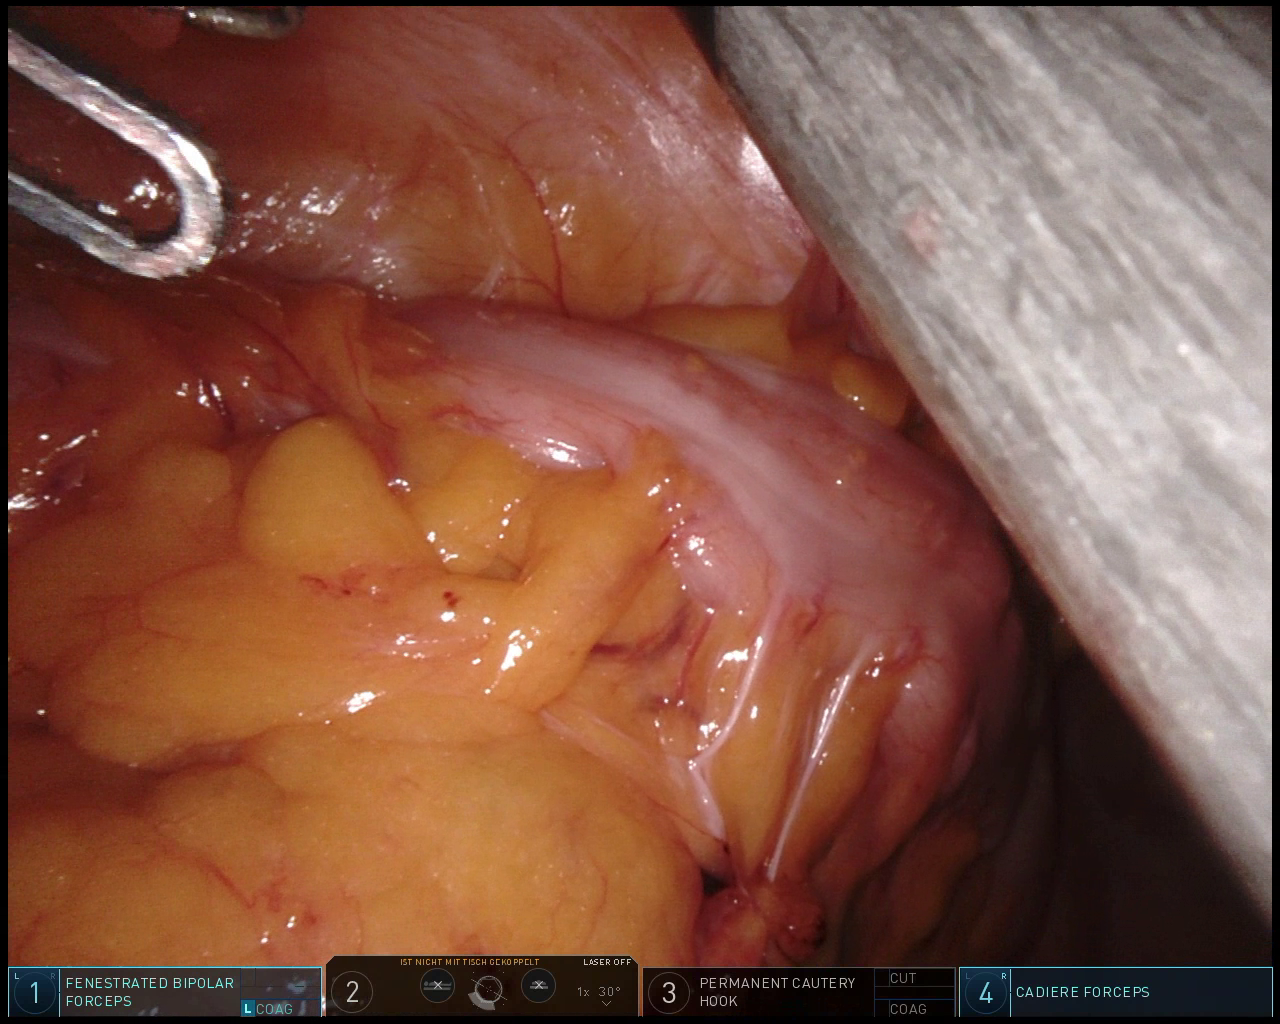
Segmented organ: abdominal_wall
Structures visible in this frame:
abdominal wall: yes
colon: yes
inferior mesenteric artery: no
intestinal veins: no
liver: no
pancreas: no
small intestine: no
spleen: no
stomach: no
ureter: no
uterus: no
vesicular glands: no